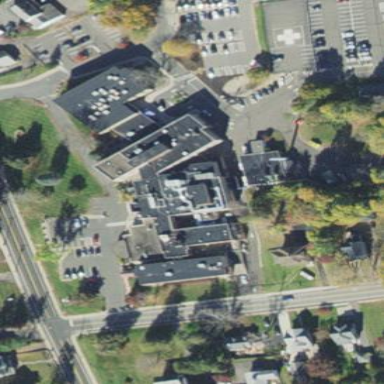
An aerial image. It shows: Hospital providing healthcare services.